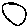
Label: circle